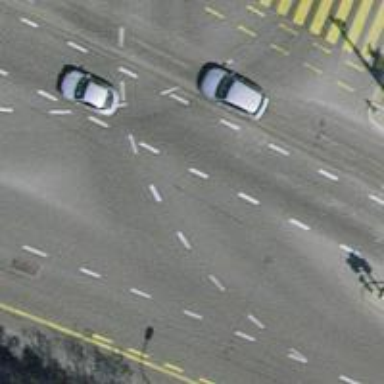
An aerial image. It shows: Road with traffic signals.